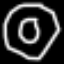
Label: donut